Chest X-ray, PA view. Patient: 55 years old, sex F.
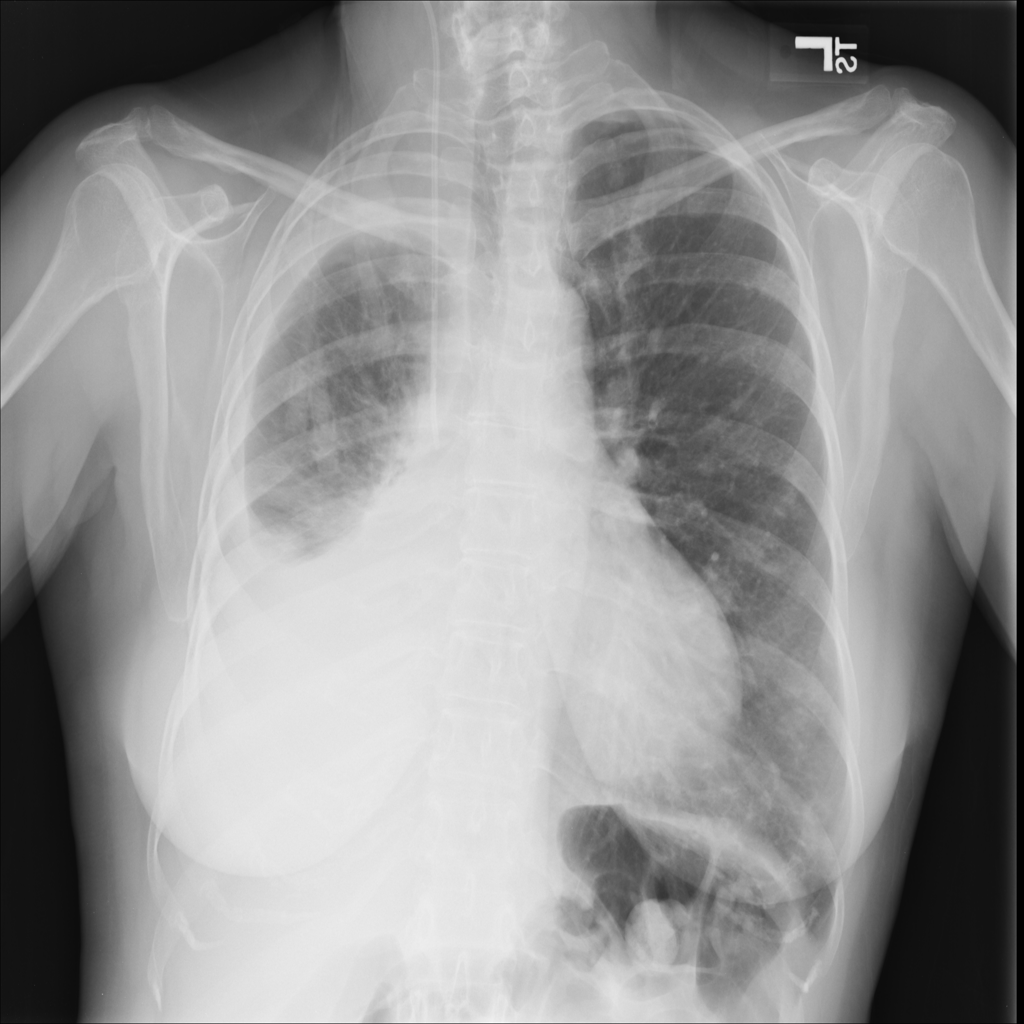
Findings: Effusion, Mass, Pleural_Thickening